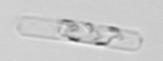
Label: Dactyliosolen_fragilissimus